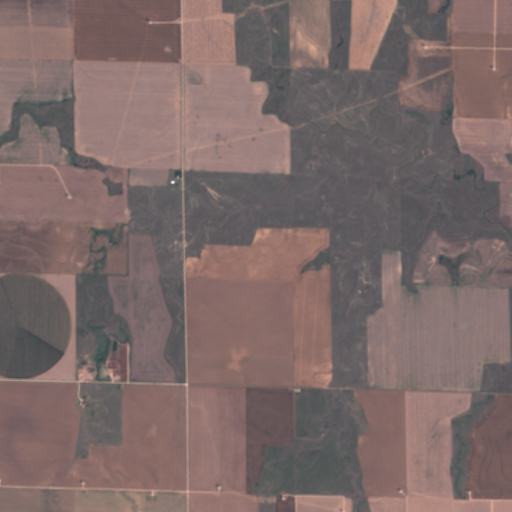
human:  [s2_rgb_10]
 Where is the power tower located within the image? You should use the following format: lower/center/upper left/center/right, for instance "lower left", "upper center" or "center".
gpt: There is no power tower in the image.